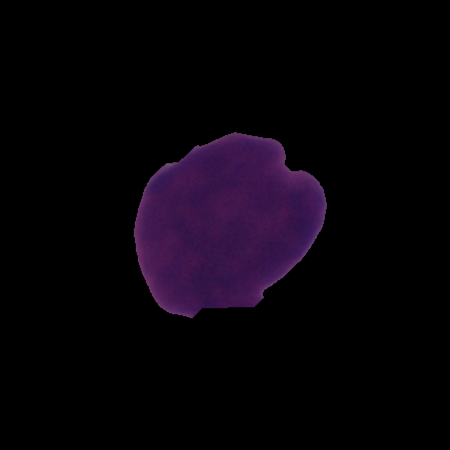
Label: cancer